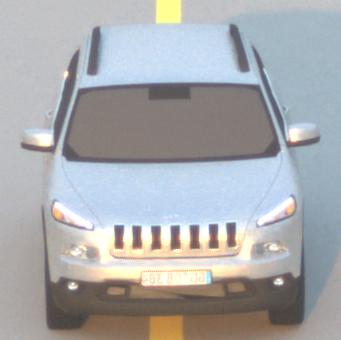
Make: Jeep
Model: Cherokee 3.2 V6 Pentastar
Detailed model: Cherokee (KL)
Model produced from: 2014/07
Model produced until: 2015/07
Doors: 5
Color: white
Road condition: dry road
Daytime: sunrise or sunset
Contrast: medium contrast